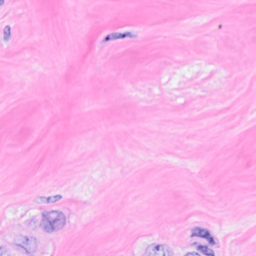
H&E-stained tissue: Breast